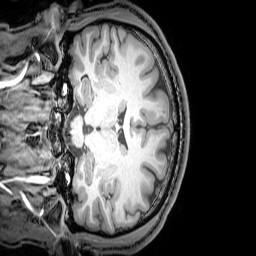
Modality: T1w
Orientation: coronal
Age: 24
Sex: male
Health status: healthy
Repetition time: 0.081 s
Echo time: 0.037 s